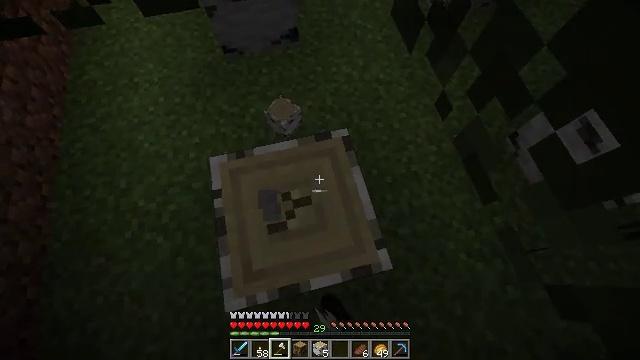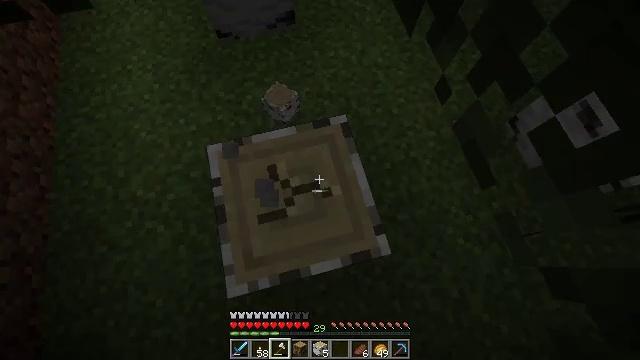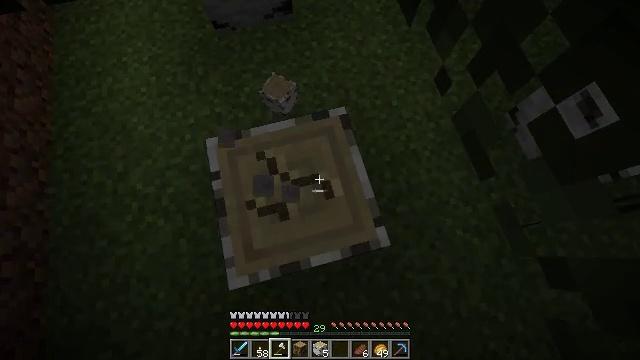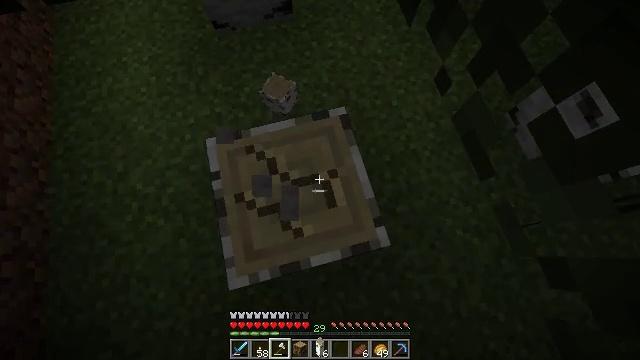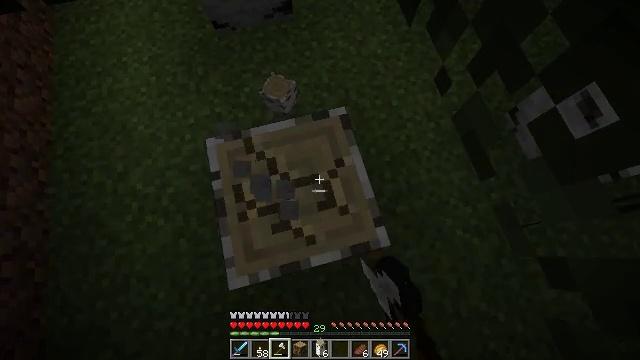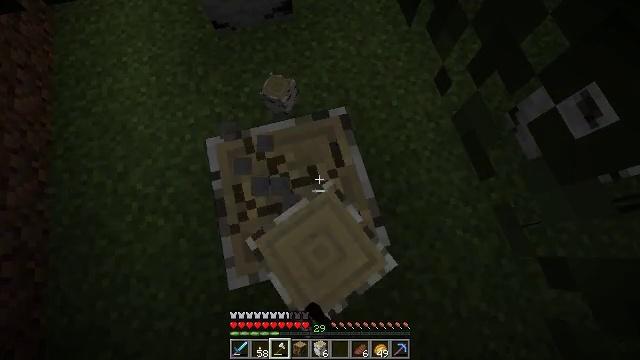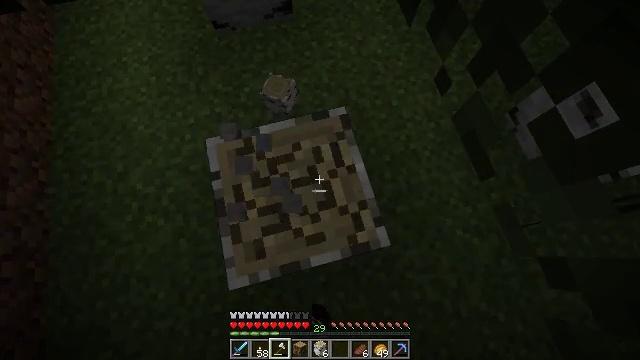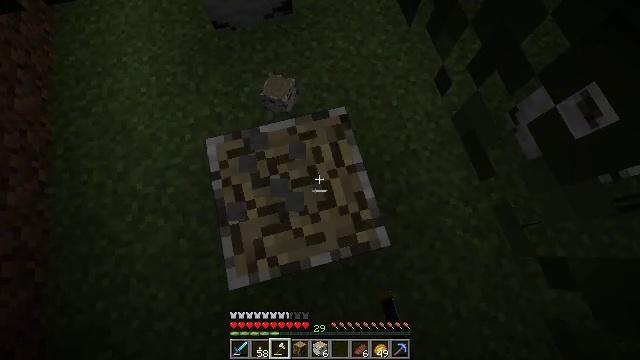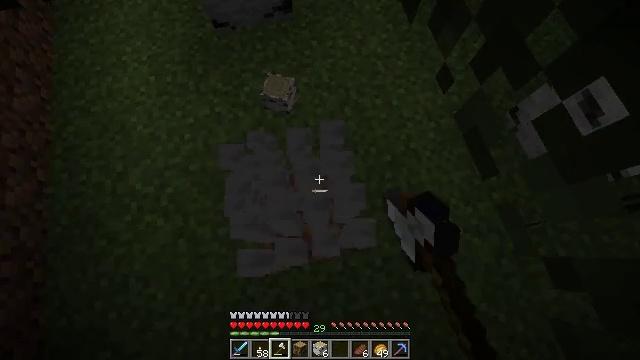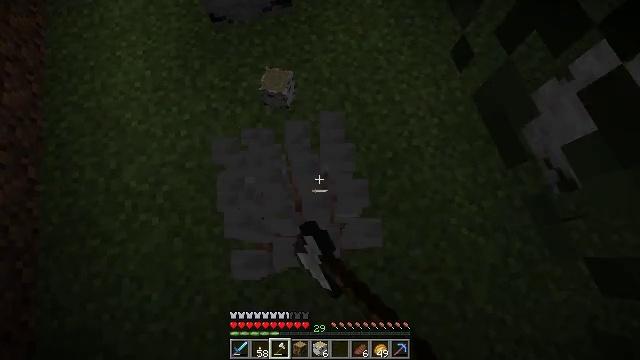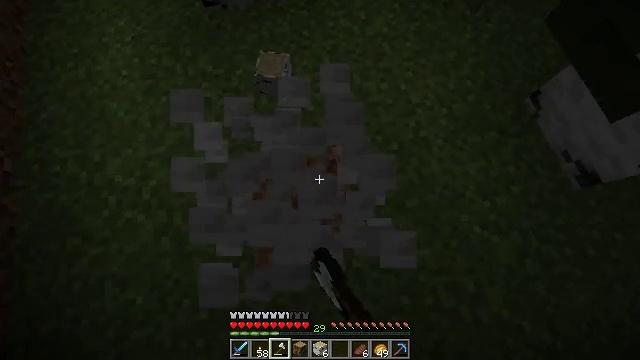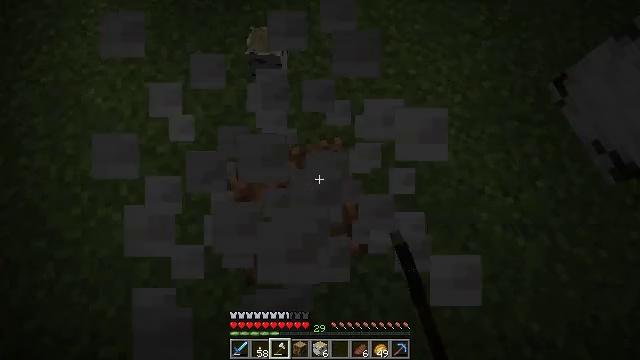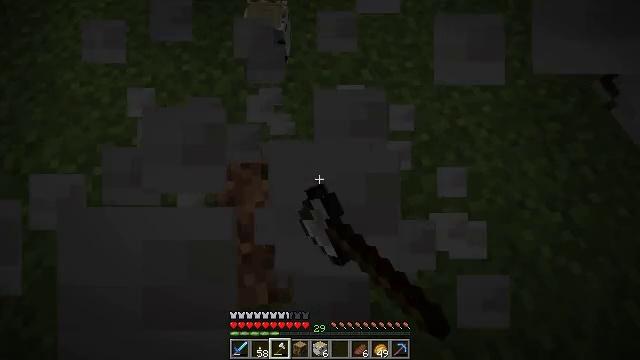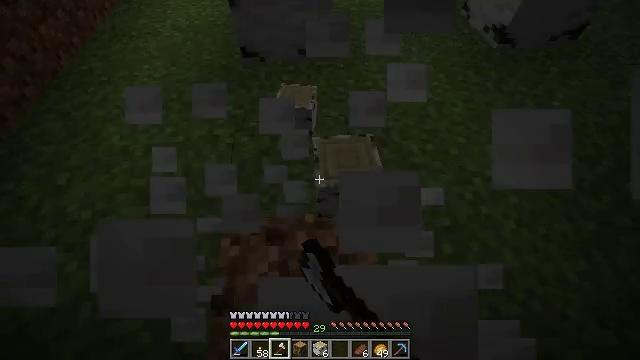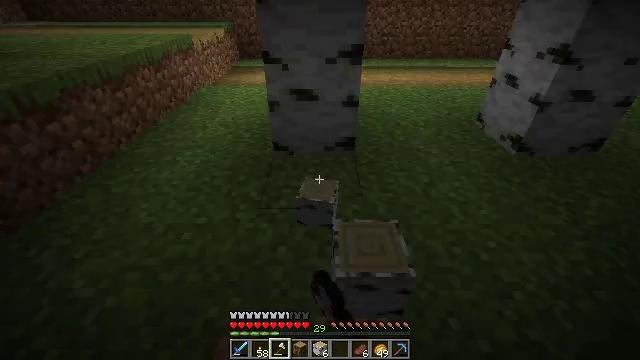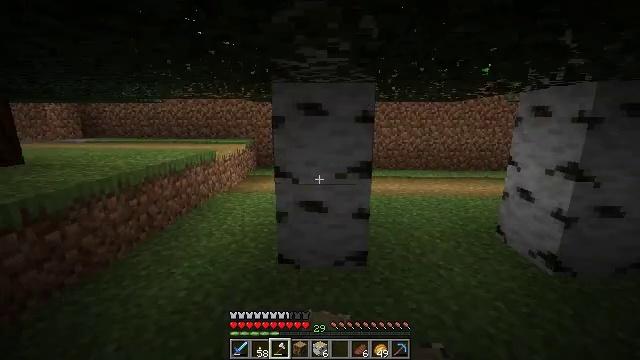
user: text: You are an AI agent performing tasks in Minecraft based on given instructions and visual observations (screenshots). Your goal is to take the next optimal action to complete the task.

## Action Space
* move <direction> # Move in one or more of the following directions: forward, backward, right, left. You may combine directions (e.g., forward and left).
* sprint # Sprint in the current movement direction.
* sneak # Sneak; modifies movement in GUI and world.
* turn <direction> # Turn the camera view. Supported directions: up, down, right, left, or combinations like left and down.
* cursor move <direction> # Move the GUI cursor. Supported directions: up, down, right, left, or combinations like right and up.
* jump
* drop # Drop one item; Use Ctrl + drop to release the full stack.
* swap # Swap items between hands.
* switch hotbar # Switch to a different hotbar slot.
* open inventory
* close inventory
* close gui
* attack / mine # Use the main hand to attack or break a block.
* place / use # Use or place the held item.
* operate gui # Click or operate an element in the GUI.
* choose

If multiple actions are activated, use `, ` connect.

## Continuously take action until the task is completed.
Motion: motion action
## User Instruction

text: Gather birch log for crafting.
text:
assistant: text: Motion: turn down, attack / mine
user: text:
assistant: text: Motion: turn down, attack / mine
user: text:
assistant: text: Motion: attack / mine
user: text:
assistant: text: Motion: attack / mine
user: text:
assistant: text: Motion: attack / mine
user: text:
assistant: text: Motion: attack / mine
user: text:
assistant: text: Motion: attack / mine
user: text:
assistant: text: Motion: attack / mine
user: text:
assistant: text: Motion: attack / mine
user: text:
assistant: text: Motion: attack / mine
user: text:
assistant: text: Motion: attack / mine
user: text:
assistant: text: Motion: turn left and up, attack / mine
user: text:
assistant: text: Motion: move forward, turn left and up
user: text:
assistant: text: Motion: move forward, turn left and up
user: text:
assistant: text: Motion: move forward, turn left and up
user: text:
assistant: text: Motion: move forward, turn up
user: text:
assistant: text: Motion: move forward, turn right and up
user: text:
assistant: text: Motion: move forward, turn up
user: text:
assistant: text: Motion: move forward, turn up
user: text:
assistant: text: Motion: move forward, attack / mine
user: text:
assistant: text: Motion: move forward, attack / mine
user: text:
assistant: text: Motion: move forward, attack / mine
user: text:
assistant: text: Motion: move forward, attack / mine
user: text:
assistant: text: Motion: turn down, attack / mine
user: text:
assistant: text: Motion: attack / mine
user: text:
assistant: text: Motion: turn down, attack / mine
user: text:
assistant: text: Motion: attack / mine
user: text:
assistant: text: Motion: attack / mine
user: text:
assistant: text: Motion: attack / mine
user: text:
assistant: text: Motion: attack / mine